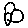
Label: cloud